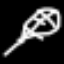
Label: leaf